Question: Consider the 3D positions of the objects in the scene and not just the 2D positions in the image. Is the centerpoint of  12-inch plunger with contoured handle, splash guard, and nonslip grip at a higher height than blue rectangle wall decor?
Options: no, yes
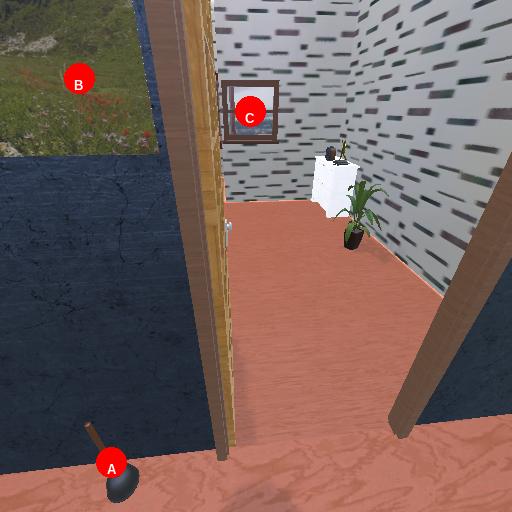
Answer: no